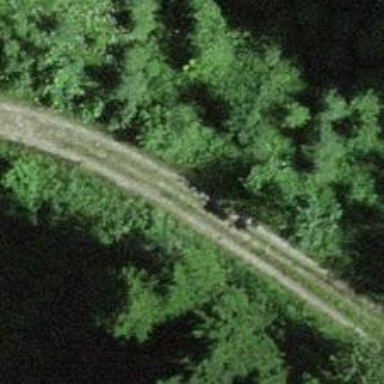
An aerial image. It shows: Gravel track with grade2 quality.